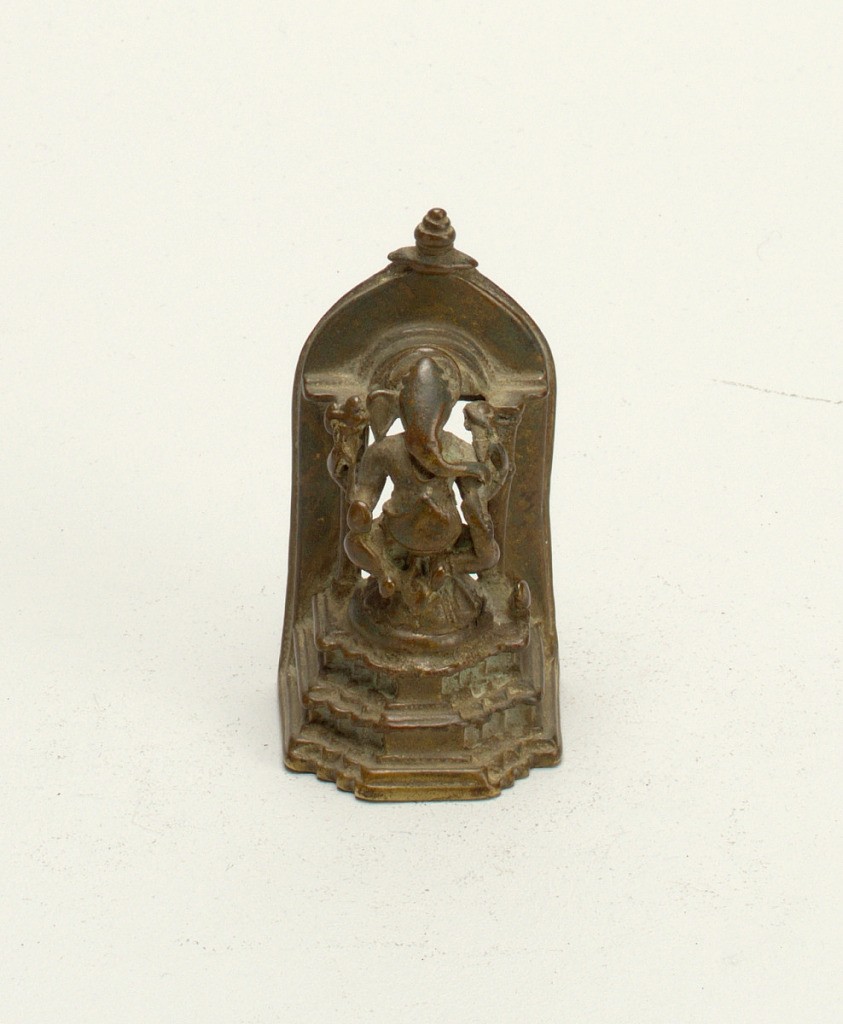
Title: shrine, votive with figure of four-armed Ganesha
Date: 12th century
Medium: Brass
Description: Ganesha is seated on closed lotus bud on three-tiered support in front of an arched niche. He carries in his upper right hand a goad or hatchett; in his lower right hand qhich rests on his knee he probably carries a flute; in upper left hand he seems to carry lotus; in lower left, probably his broken tusk. Small figure of rat to left.